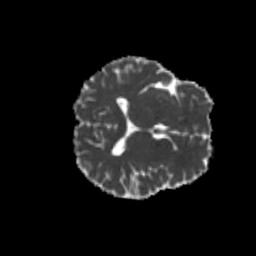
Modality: MD
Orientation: axial
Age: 22
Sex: female
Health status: healthy
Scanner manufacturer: philips
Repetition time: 7.393 s
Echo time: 0.08599 s